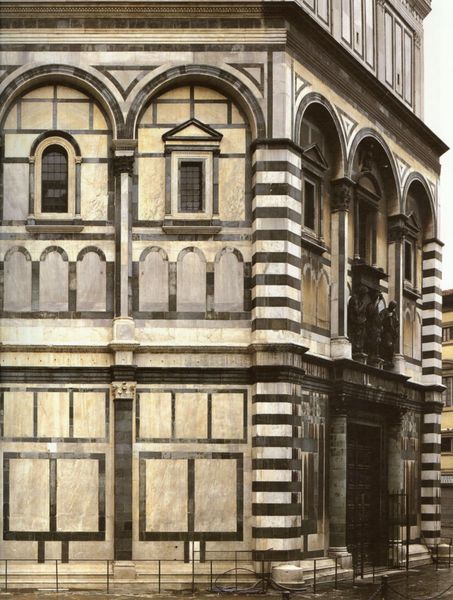
Titel: Baptisterium (Florenz)
Standort: Florenz, Baptisterium (EU - I - Toskana)
Schlagwörter: fenster, marmor, säule, säulen, tür, gebäude, haus, zaun, wand, architektur, stein, kirche, bogen, fassade, italien, streifen, tor, foto, fotografie, bögen, eingang, schwarz-weiß, portal, siena, florenz, vierecke, baptisterium, außenfassade, fenstewr